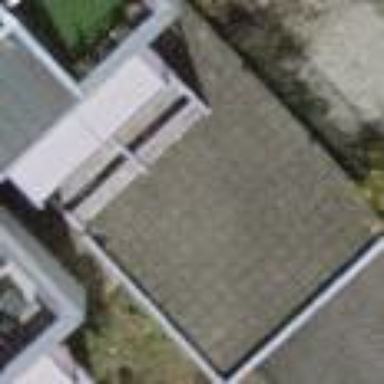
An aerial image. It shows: View of roof of building.